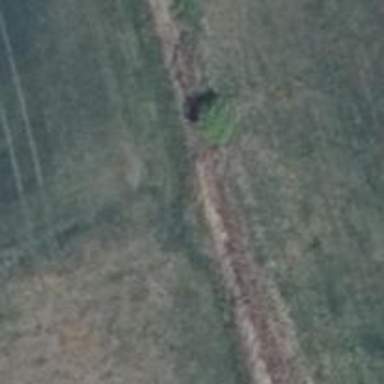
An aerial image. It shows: Grass track road with grade 5 tracktype.